Aerial crown-view tile of a tropical tree (Barro Colorado Island, Panama), acquired 20250414:
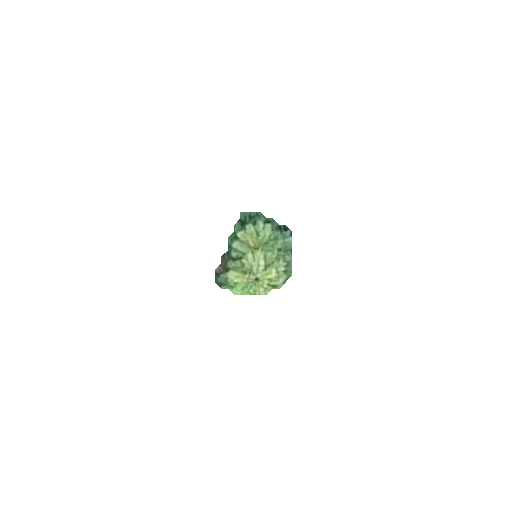
Species: Trattinnickia aspera
GBIF accepted scientific name: Trattinnickia aspera
Crown area: 7.083 m²